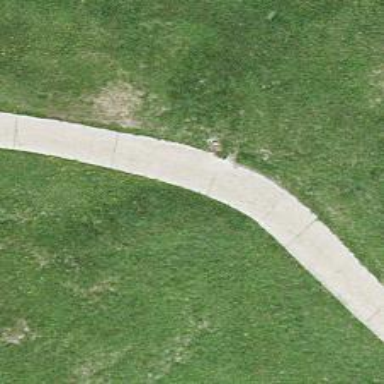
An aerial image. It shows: Well-maintained track road with grade 1 tracktype.